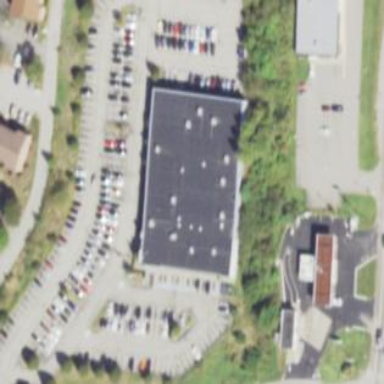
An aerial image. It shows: Commercial building.